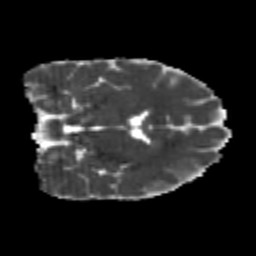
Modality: MD
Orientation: coronal
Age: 26
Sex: male
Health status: healthy
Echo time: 0.074 s